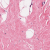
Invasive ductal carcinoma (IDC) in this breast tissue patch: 0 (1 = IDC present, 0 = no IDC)